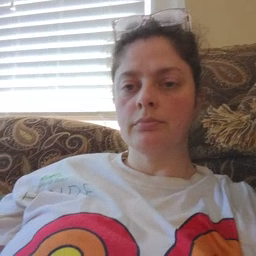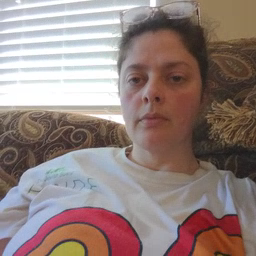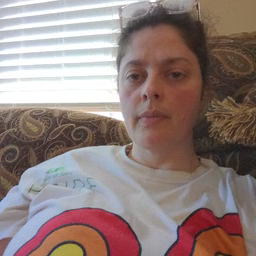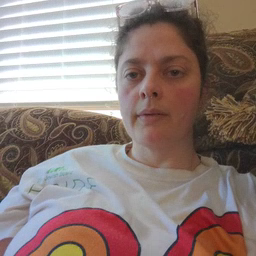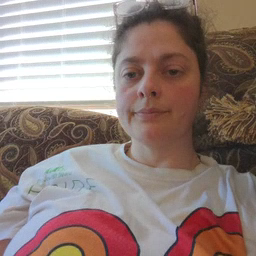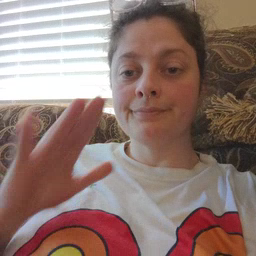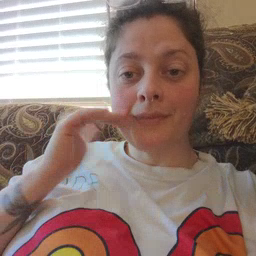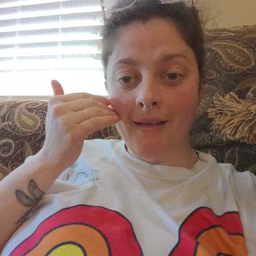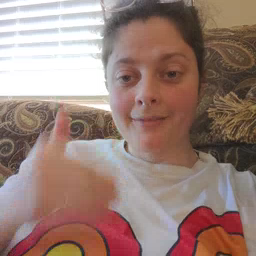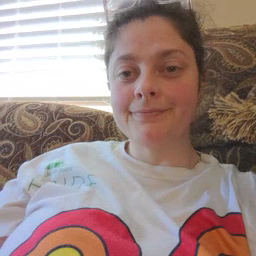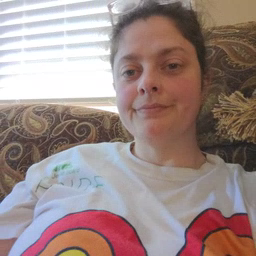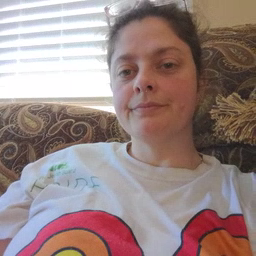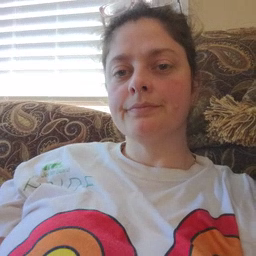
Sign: smile